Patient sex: F
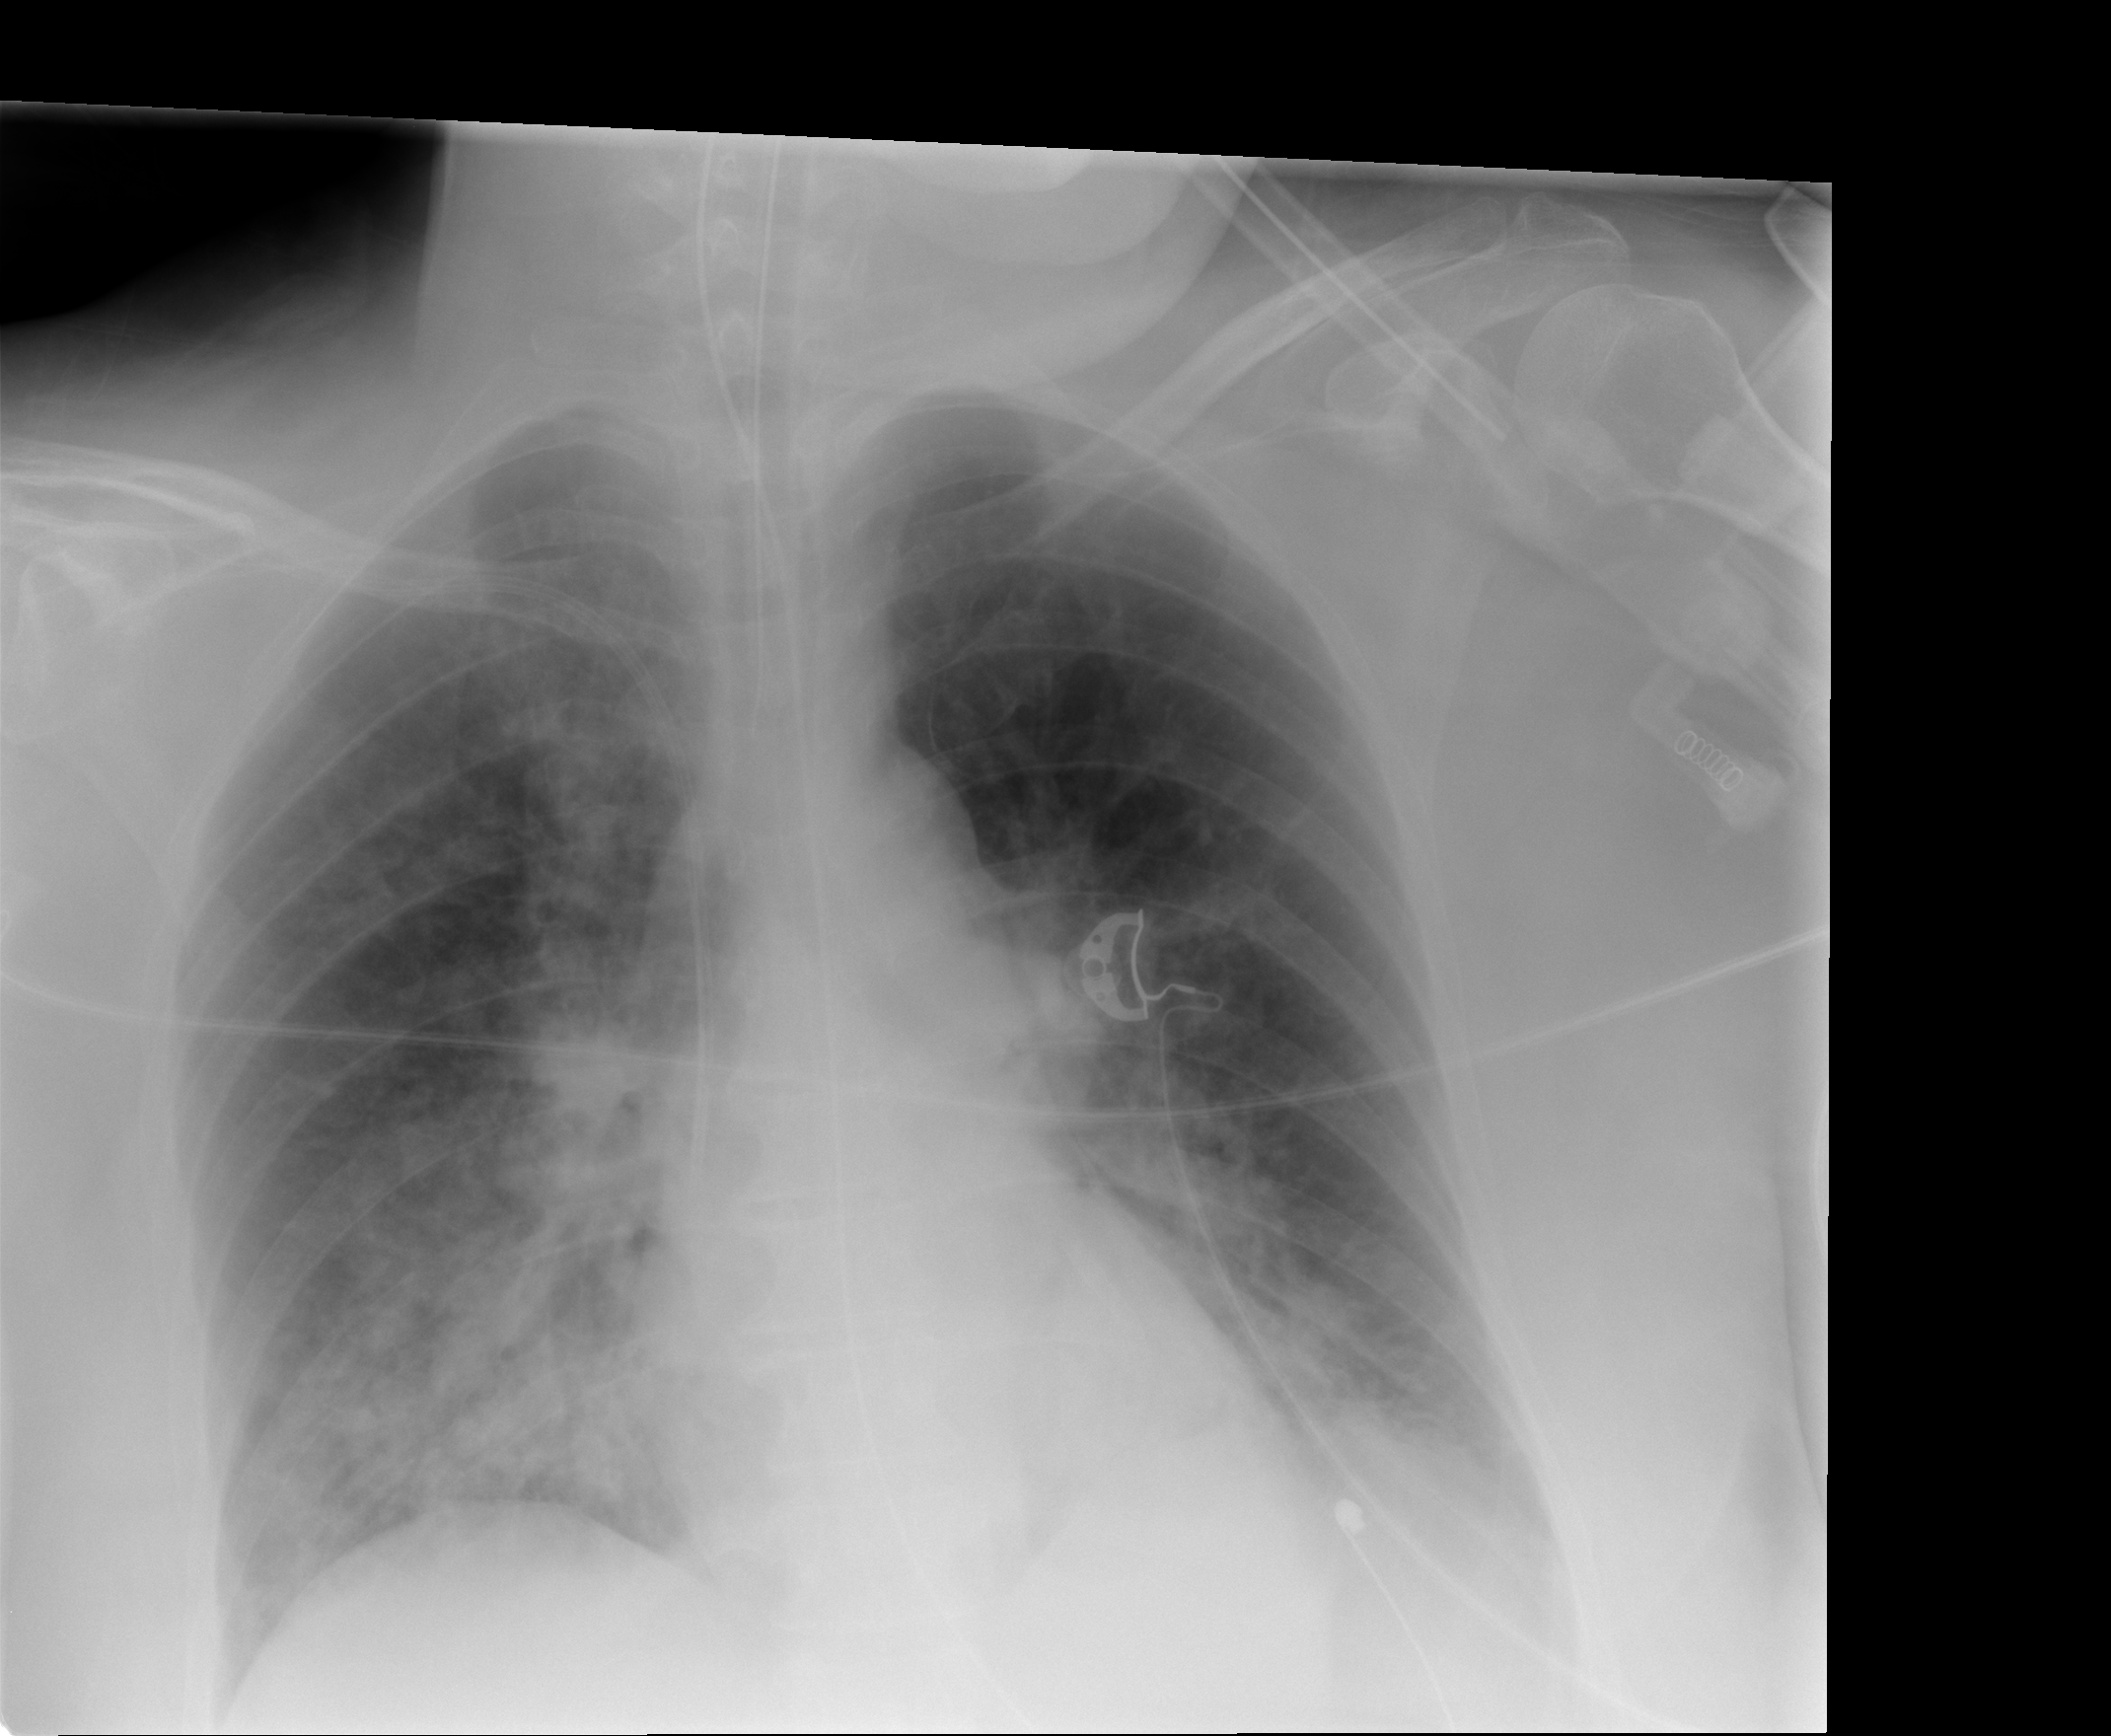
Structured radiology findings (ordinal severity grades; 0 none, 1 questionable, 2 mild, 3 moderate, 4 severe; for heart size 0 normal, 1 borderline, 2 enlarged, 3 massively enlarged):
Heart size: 0
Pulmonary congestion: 2
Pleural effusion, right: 0
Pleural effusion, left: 2
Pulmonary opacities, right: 3
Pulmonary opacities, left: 2
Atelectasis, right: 2
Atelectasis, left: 2